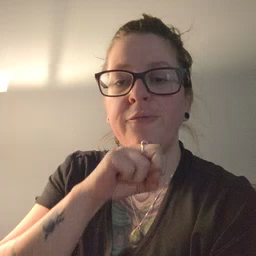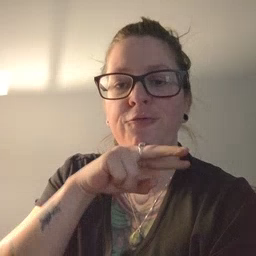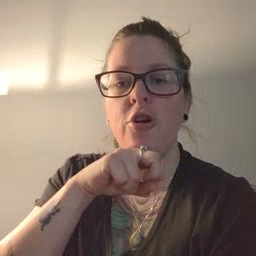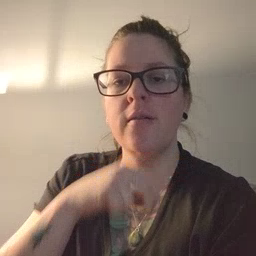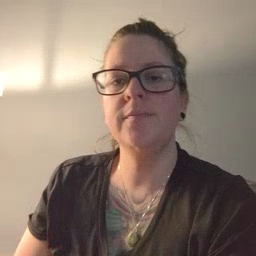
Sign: frog